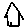
Label: house